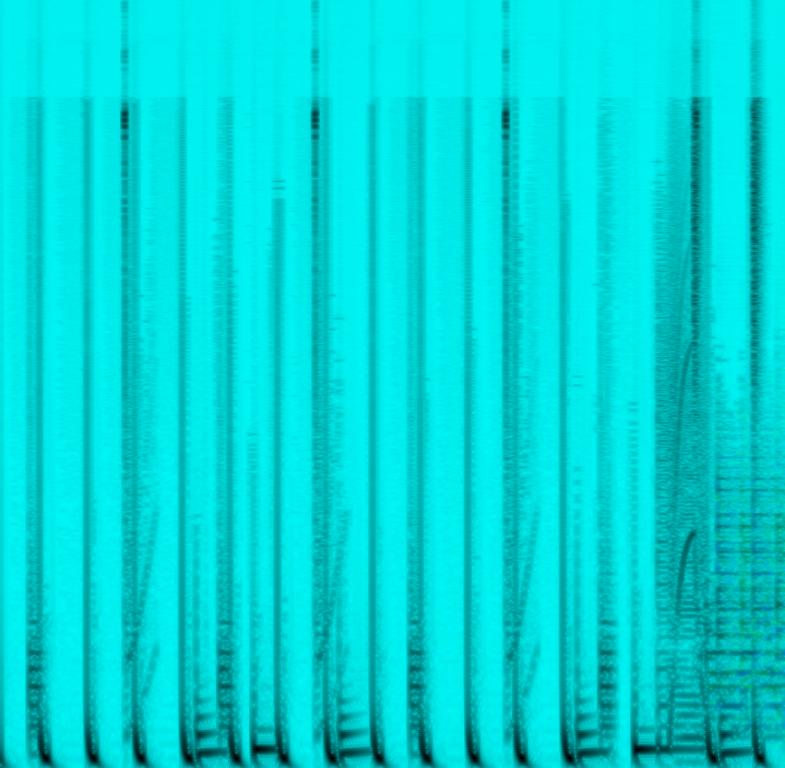
The Techno track features a punchy "4 on the floor" kick pattern, punchy snare, groovy bass, alongside echoing synth keys, short haunting synth lead and weird percussive sound effects. It is groovy and energetic.